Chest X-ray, PA view. Patient: 24 years old, sex M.
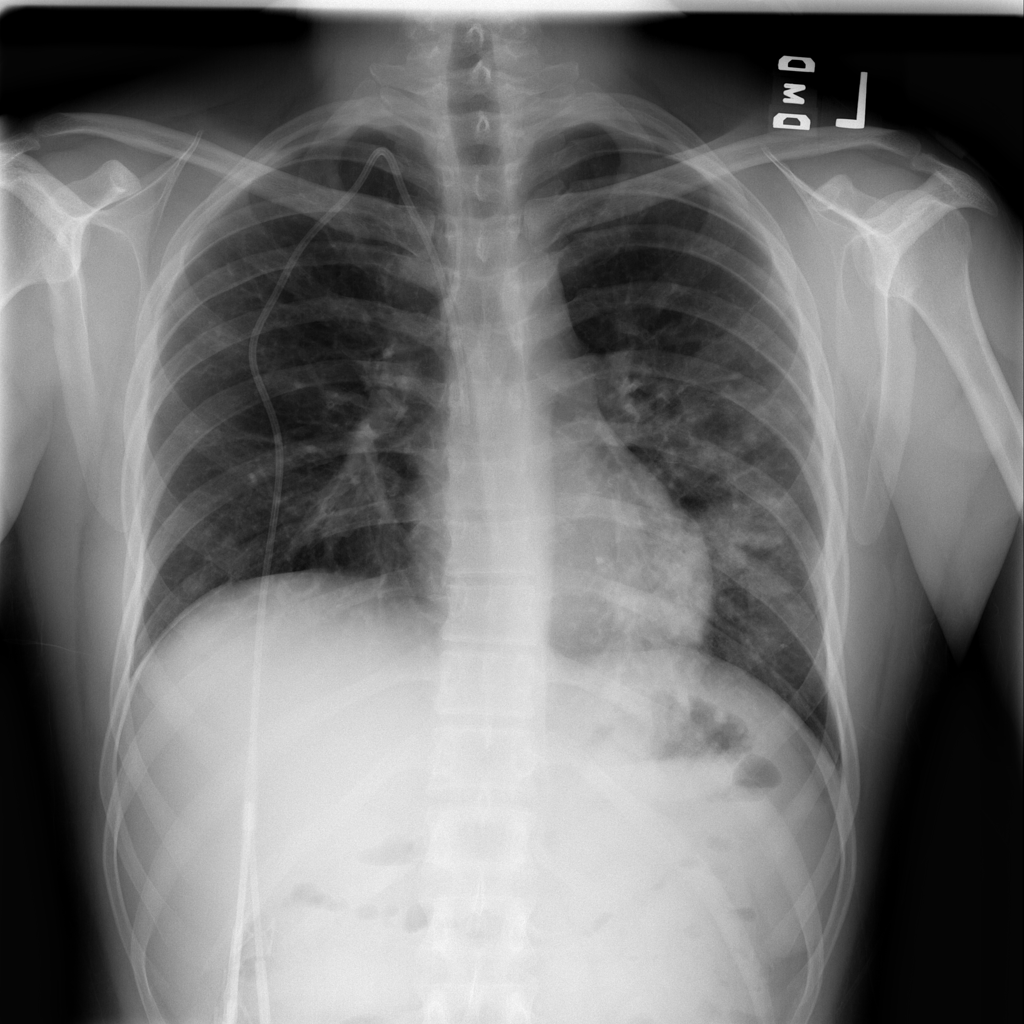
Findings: Pneumonia